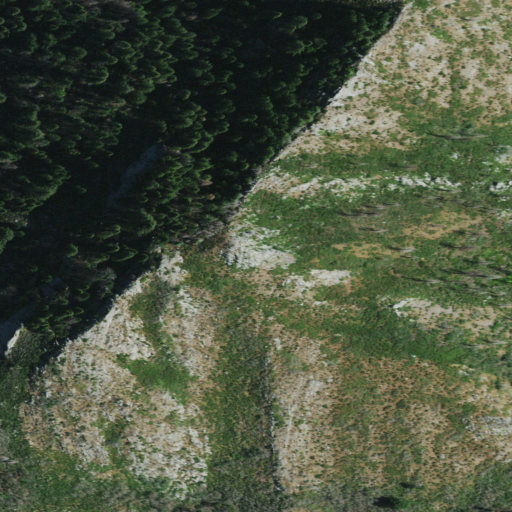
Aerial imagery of mountain in California named Tater Hill containing grassland, shrub, and evergreen forest